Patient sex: M
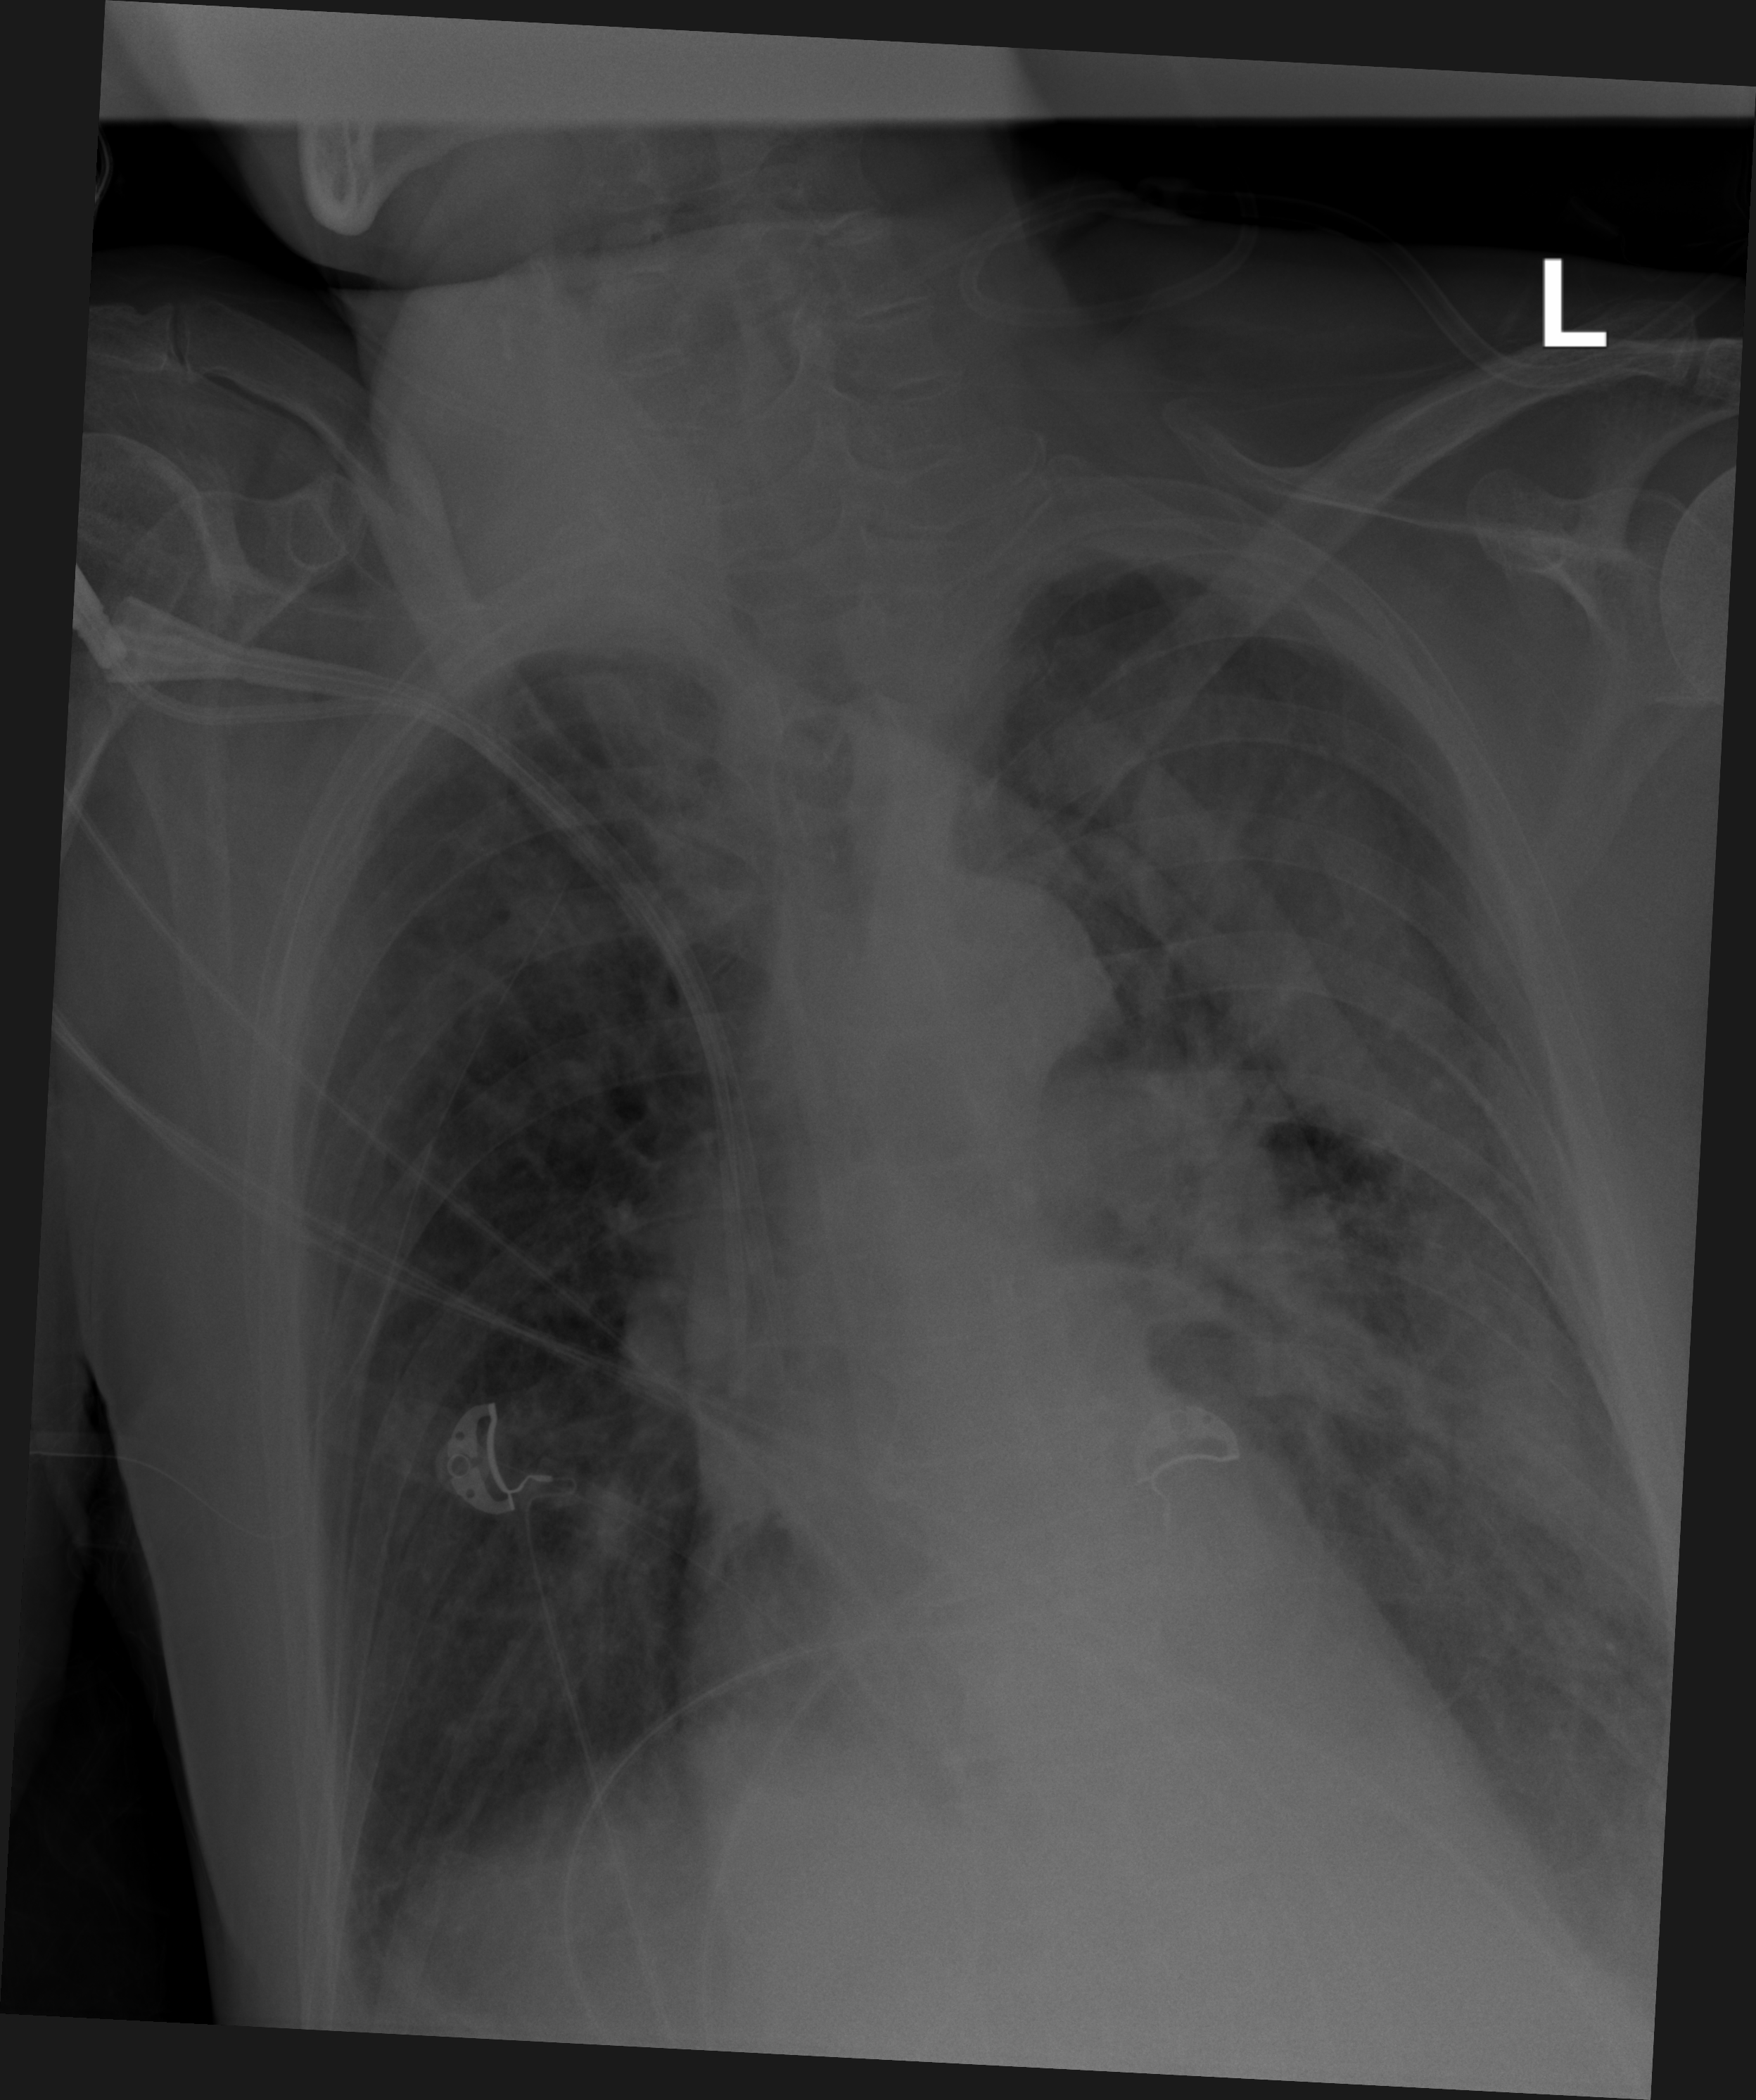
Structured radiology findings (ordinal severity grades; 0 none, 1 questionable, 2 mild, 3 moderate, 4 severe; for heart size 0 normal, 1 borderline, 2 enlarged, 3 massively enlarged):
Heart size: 1
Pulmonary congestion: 2
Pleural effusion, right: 2
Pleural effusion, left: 3
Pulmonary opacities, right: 2
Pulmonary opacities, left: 3
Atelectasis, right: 2
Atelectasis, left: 3